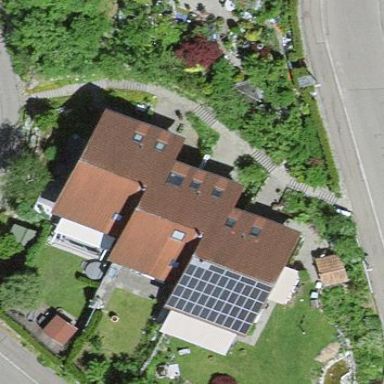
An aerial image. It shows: Gabled house with the roof oriented across.